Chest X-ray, PA view. Patient: 53 years old, sex M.
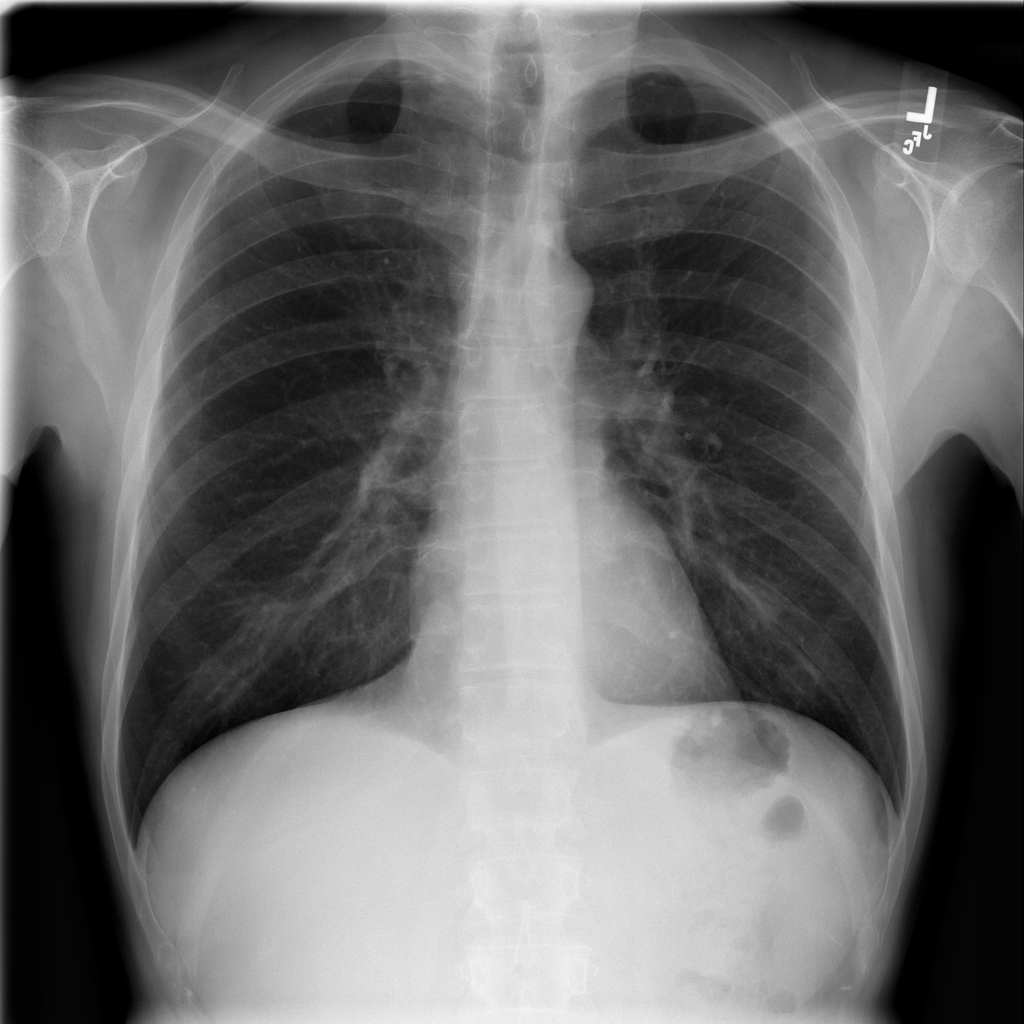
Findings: No Finding